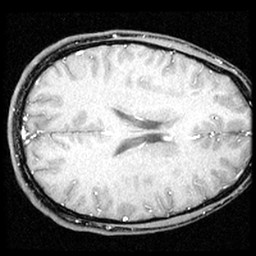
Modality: inplaneT1
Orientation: axial
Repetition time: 0.2 s
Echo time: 0.0036 s